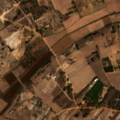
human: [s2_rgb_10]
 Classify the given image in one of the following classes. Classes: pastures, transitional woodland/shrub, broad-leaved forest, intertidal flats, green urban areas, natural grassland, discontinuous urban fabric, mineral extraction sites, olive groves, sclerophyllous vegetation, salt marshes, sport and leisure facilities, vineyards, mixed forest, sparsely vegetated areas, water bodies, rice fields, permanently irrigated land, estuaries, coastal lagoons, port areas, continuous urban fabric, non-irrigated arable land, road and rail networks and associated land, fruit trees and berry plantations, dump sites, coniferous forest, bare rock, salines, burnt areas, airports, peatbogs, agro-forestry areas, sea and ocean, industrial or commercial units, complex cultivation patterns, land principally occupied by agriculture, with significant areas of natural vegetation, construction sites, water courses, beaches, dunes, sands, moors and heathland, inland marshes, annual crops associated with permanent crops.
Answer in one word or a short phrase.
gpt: non-irrigated arable land, permanently irrigated land, complex cultivation patterns, land principally occupied by agriculture, with significant areas of natural vegetation, mixed forest